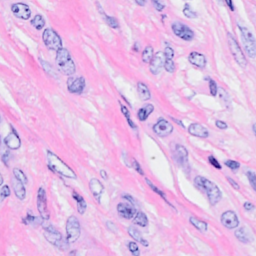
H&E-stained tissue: Breast